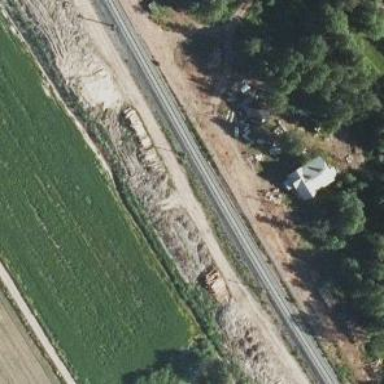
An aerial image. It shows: Continuous rail railway with electrified contact line.